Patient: sex M, age 60
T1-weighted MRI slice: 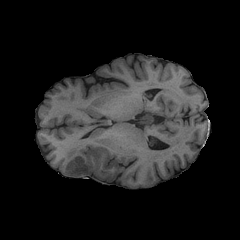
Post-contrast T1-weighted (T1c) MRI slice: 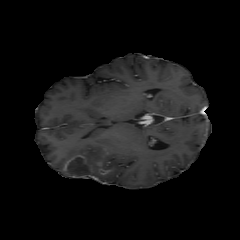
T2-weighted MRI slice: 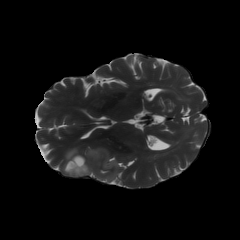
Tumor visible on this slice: yes
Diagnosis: Glioblastoma, IDH-wildtype
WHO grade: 4